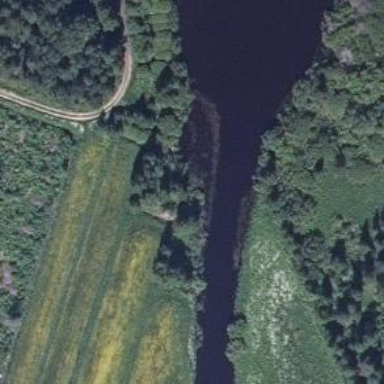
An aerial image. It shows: Beautiful river scene.